Field crop: maize
Growth stage: 1
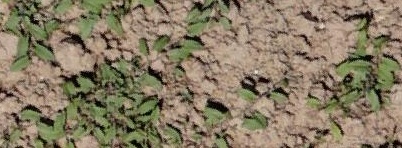
Species: convolvulus